Question:
I apologize in advance because of huge post, but everybody who ever tried to make some kind of universal app knows that this is pretty problematic stuff, so please be easy on me...
What I am trying to achieve (shown on image above) is to use @2x assets on both iPhone 5 and 6, and maintain same look of an app. And if possible, to do all that without manually calculating scale and position properties of nodes based on detected device... So in short, how to achieve that app automatically constrain proportions of, and between elements (and scene)? Also I would like to have same look of an app on iPhone 6+ using @3x assets, but because of simplicity I've concentrated only on iPhone 5 an 6.
What I have found on the web is that some people saying that this (downsampling) is done automatically by iOS, for example they suggest this:
> "Make @2x assets at the size for iPhone 6, and then iOS will do
downscaling automatically for iPhone 5".
But that's obviously not true when it comes to Spritekit scene, or I am missing something.
Even though iPhone 6 and iPhone 5 have same aspect ratio and same PPI, using the same asset won't look the same compared to the scene size (look menu sprite on 1st and 2nd image compared to the scene size) because PPI are related to pixel density, and iPhone 6 has more space (bigger diagonal, more inches) which means it has more pixels than iPhone 5. And this is where my problem comes from and I don't know what would be an efficient way to handle it.
The second image is not a problem for GUI, but for a gameplay, in my case it is, because I want same look and feel on different devices.
Thanks to <URL> suggestion I've managed to have same look of an app across all iPhone 5 devices either on 7.1 or 8.1 systems as well as on iPhone 6. So now, the problem is how to adapt this code to works with iPhone 6+ using @3x textures, as well as on iPhone 4s. Here is the solution for iPhone 5 and 6:
View controller.m
'''
GameScene *scene = [GameScene sceneWithSize:CGSizeMake(375,677)];//fixed instead of view.bounds.size
scene.scaleMode = SKSceneScaleModeAspectFill;
'''
So the scene always has fixed size at iPhone 6 dimensions and view size is changing according to device. I am using assets catalog for launch images and not xib file. Images are sized at recommended size - 640x960px for 4s, 640x1136px for 5, 750x1334px for 6 and 1242x2208 for 6+ model. Assets are sized for iPhone 6 so for that model there is no scaling at all.
Related to 4s model, when I am using this method described above, there are two black bars from each side...
So far I've tested this only on simulator and iPhone 6 device (what I see looks like on first image either on device or simulator).
For now as I said everything works on iPhone 4s(with two black bars because of different aspect ratios), 5, 6 using @2x assets, but how make everything to work with iPhone 6+ using @3x assets ?
If I use 375x667 dimensions for the scene, then everything is positioned properly and has good proportions, but quality suffers (because of upscaling @2x)
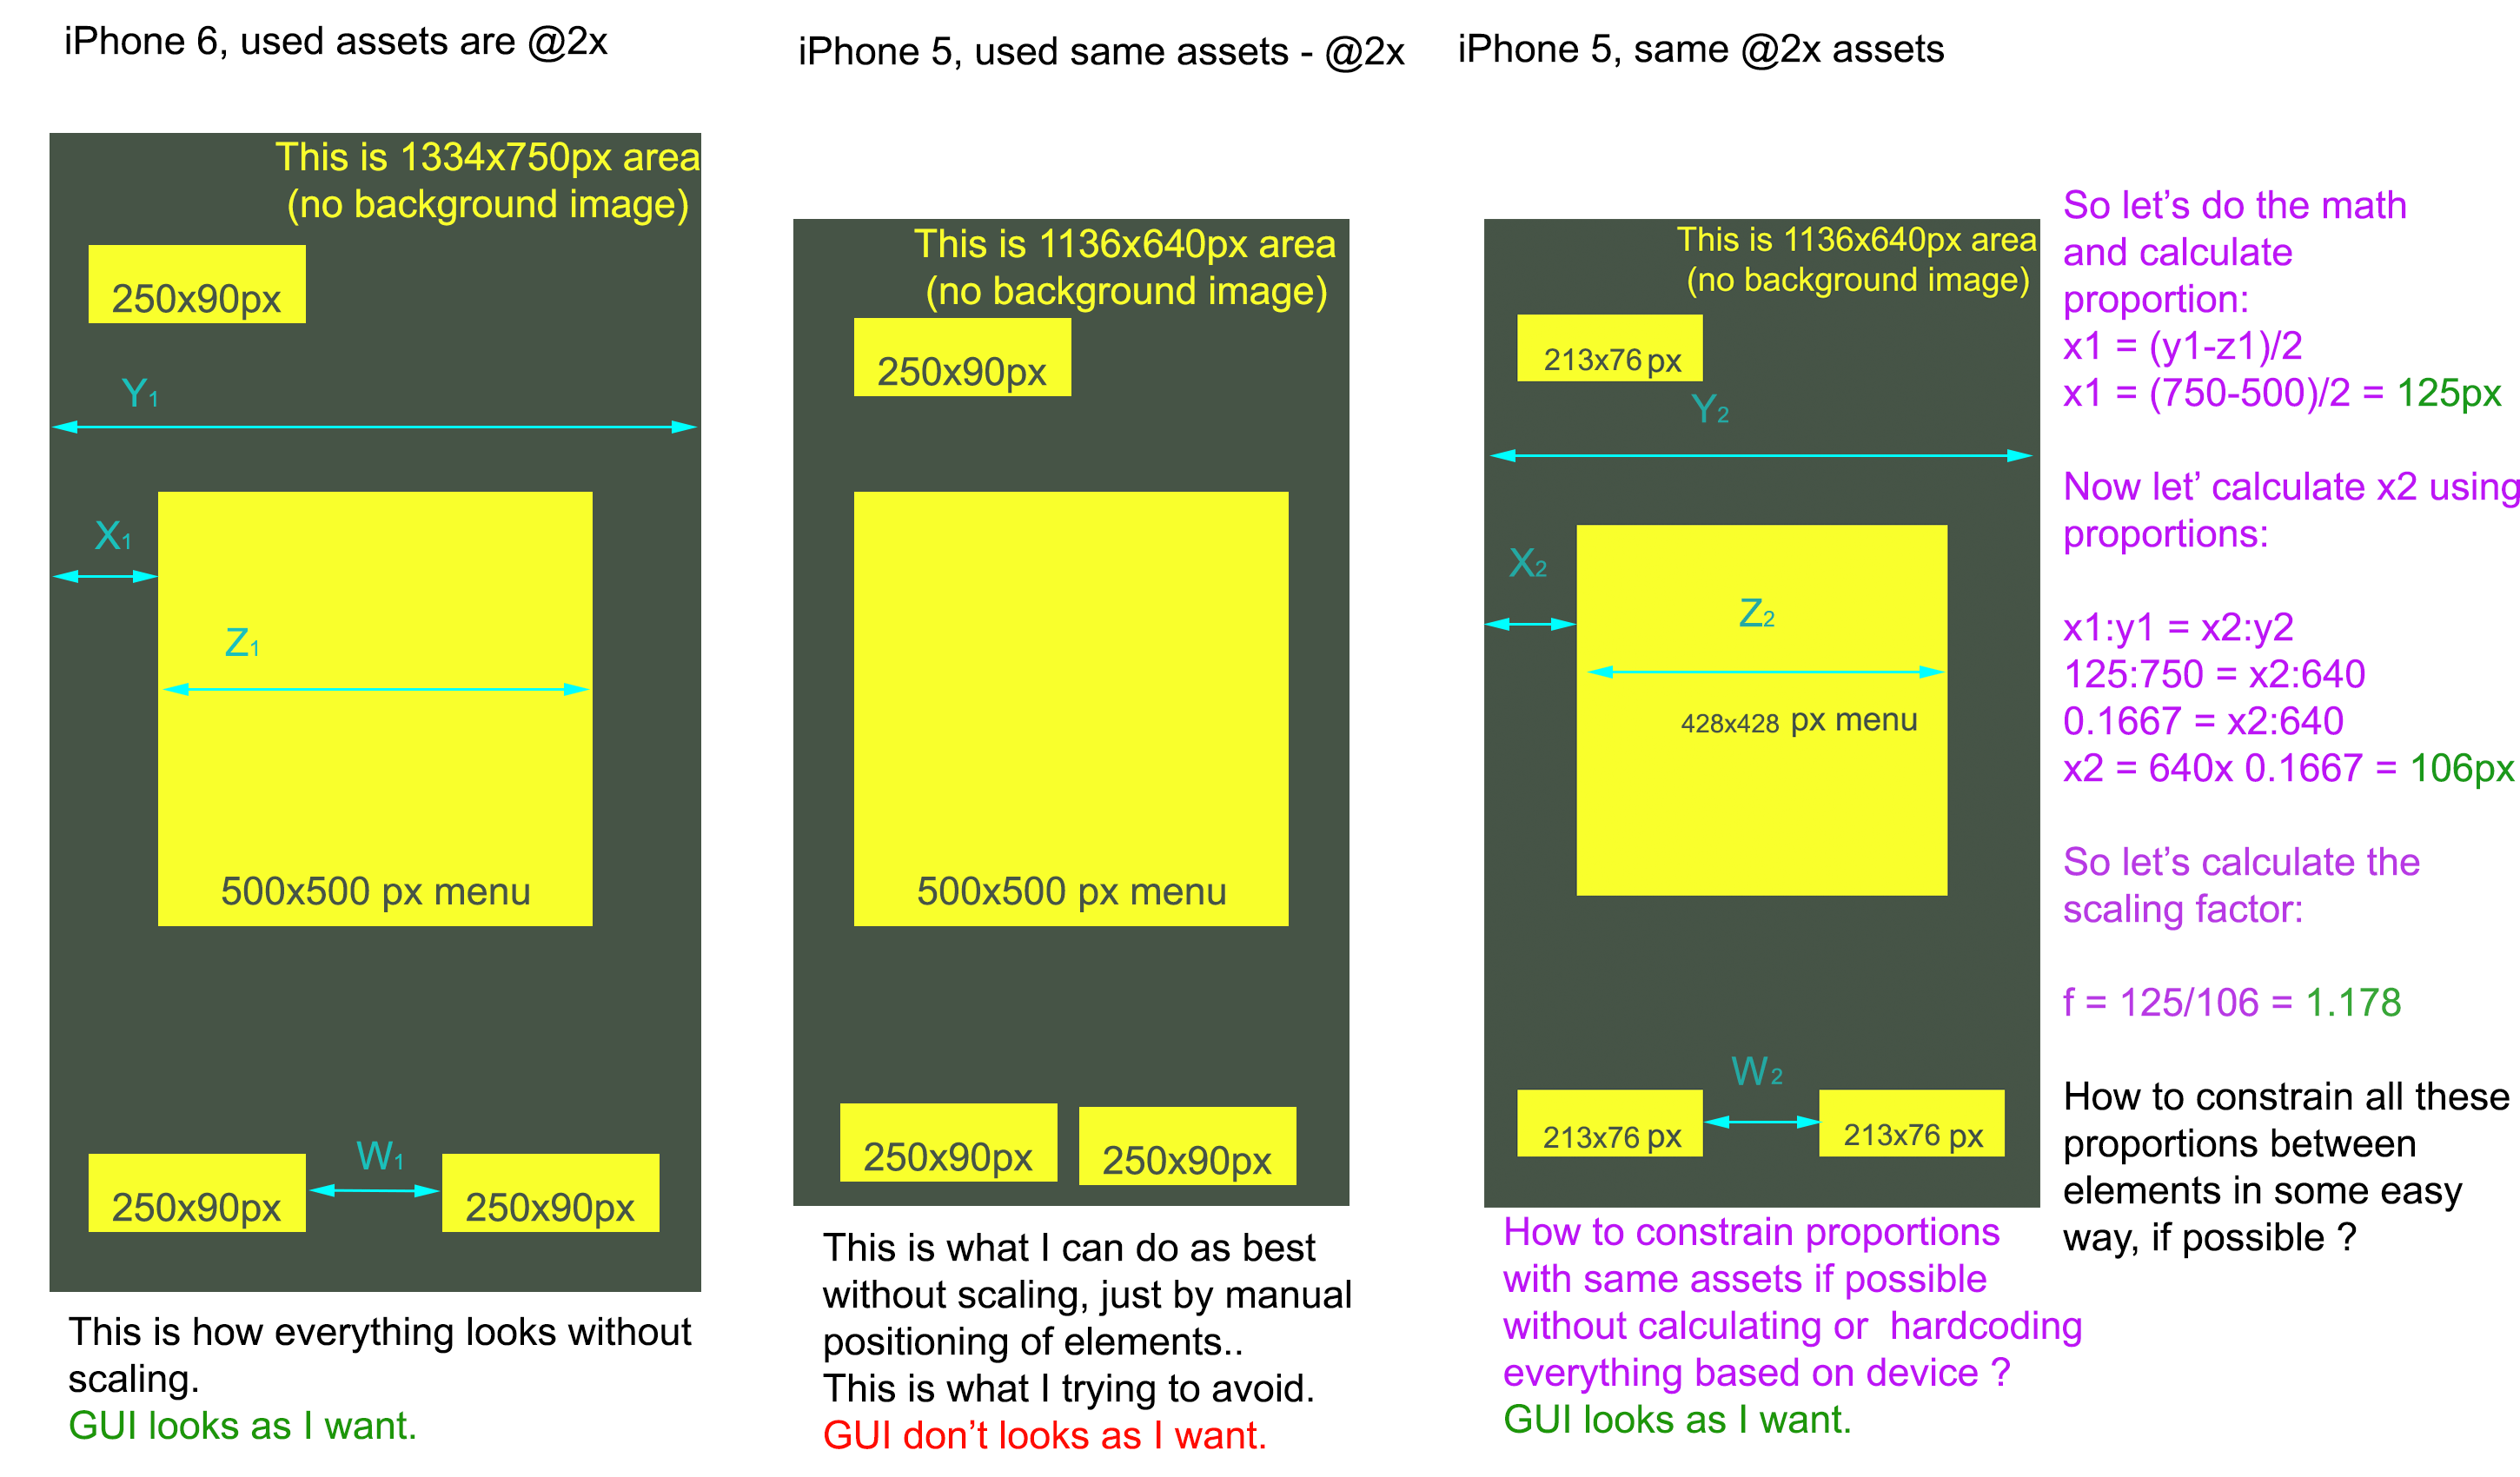
Answer: As far as I can tell the best way to handle a uniform GUI and game play is to set your scene size (regardless of device) and let SpriteKit scale from there.
'''
GameScene *scene = [GameScene sceneWithSize:CGSizeMake(375,677)];//fixed instead of view.bounds.size
scene.scaleMode = SKSceneScaleModeAspectFill;
'''
That is the points for an iPhone 6. Because SpriteKit works in points but devices display in pixels the scene size will be 750px x 1354px pixels for @2x devices and 1125px x 2031px for the iPhone 6+ (the device in pixels is actual 1080 x 1920).
Well it works rather well for 1x and 2x assets in a .atlas folder. Again because everything is converted to points you can have button.png and button@2x.png in a texture atlas and the positioning will be the same and look the same for all iPhones.
This is a better question for Apple. Apparently SpriteKit does not support @3x images in a texture atlas. There are a few question already on SO that have tried to address this.
One example...
<URL>
It appears it hasn't been fixed in Xcode 6.2 either. If you are reading this and want @3x it might be worth filing a radar with Apple. One thing to note is that I didn't see anywhere in the docs claiming that texture atlases are suppose to support @3x (or even @2x for that matter) When they are supported you won't have to do any changes to your code. Just throw the @3x assets into your .atlas folders.
My advice is to not worry about it and run @2x assets. SpriteKit does a decent job scaling images and there are a lot of apps out there that don't support @3x. As a fellow iPhone 6+ owner it is just something I have learned to live with at the moment. I hope that Apple supports the @3x images in the .atlas folder very soon.
You are asking all devices to scale down with the exception of the iPhone 6 (and scaling up iPhone 6+) In most cases you shouldn't notice a big difference in your art (or performance from my testing), but as you know if you shrink images they may look slightly different. Also there is the black bar issue on the 4s which I don't have a solution for you at the moment.
You will get the exact same look and feel in your app across all devices if you set the scene size and set your scene to 'SKSceneScaleModeAspectFill' however you are asking older devices to scale down. It saves a ton of time and planning with minor draw backs as far as I see it.
Hopefully that helps and the best of luck on your app.